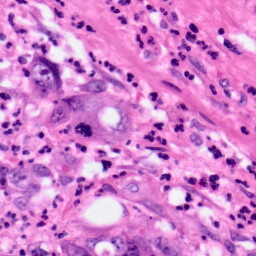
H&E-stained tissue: Pancreatic